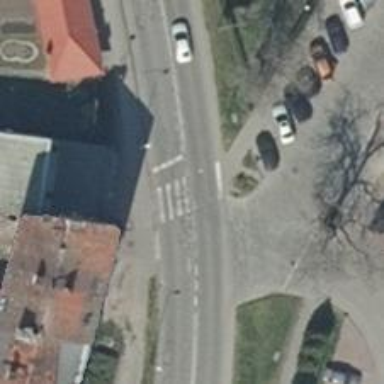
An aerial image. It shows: Zebra crossing on the road.